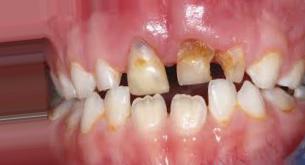
Condition: Caries